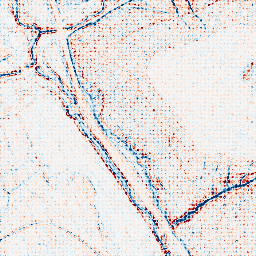
Category: edge_preserving
Decomposition family: bilateral
Decomposition parameters: d: 5
sigma_color: 75
sigma_space: 100
Upsampling method: sinc_blackman
Upsampling parameters: scale: 8
kernel_size: 8
Upsampling scale: 8